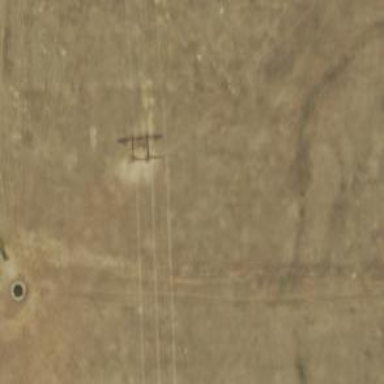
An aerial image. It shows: H-frame designed tower for power lines.